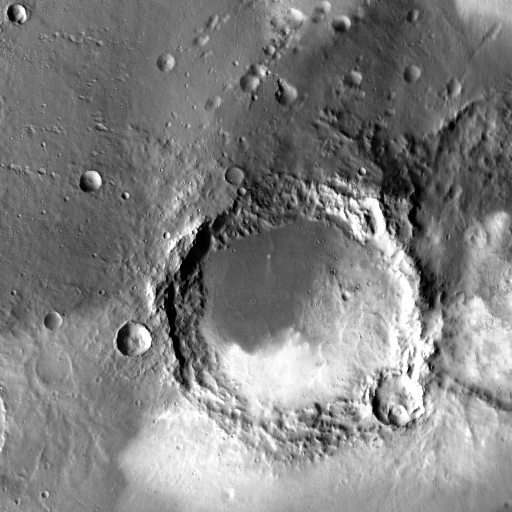
Crater classes present: Background, Other, Layered, Buried, Secondary